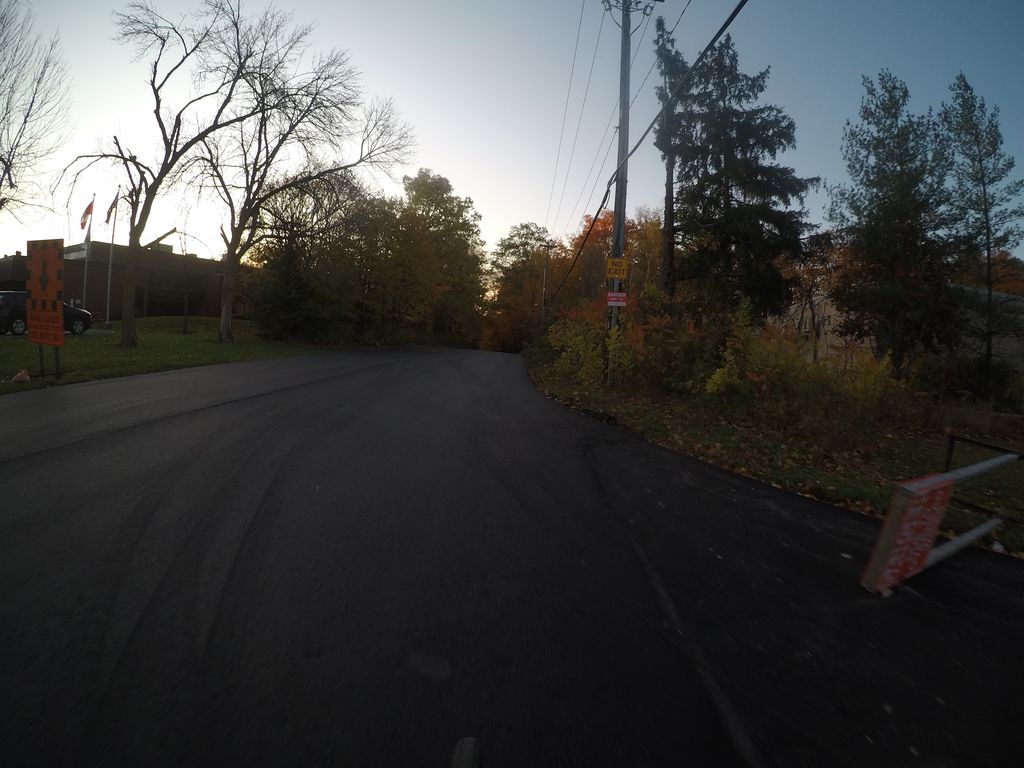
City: kitchener-waterloo